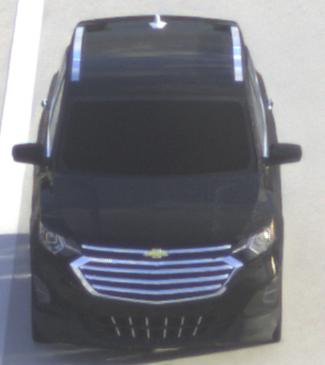
Make: Chevrolet
Model: Equinox
Detailed model: Gen. 2
Model produced from: 2015
Model produced until: 2017
Doors: 5
Color: black
Road condition: dry road
Daytime: morning or afternoon
Contrast: medium contrast